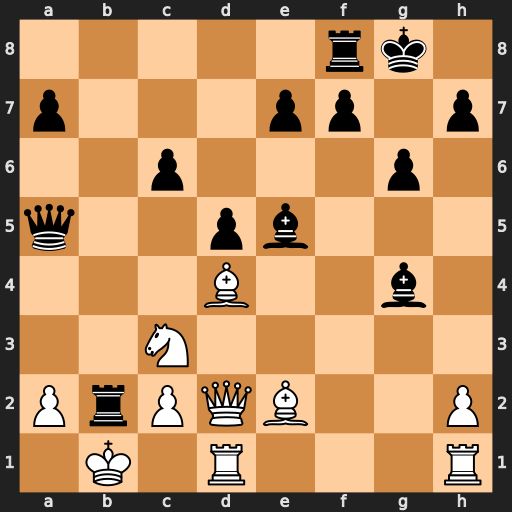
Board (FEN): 5rk1/p3pp1p/2p3p1/q2pb3/3B2b1/2N5/PrPQB2P/1K1R3R
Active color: w
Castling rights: -
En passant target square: -
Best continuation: Kxb2 Bxd4 Qxd4